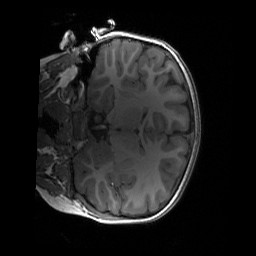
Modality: T1w
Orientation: coronal
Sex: male
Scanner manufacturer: siemens
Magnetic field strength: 3 T
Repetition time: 1.9 s
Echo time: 0.00243 s